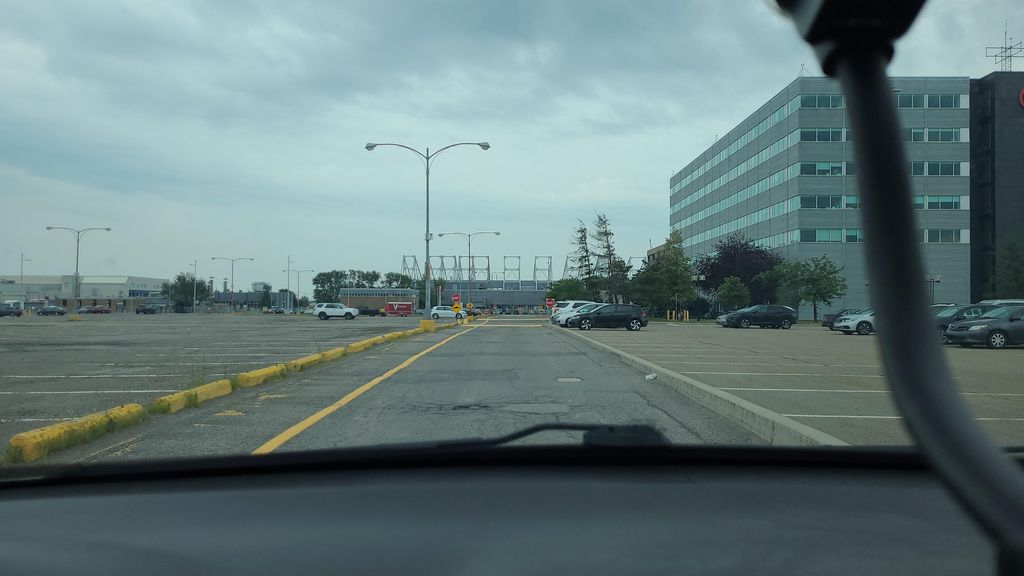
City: montreal